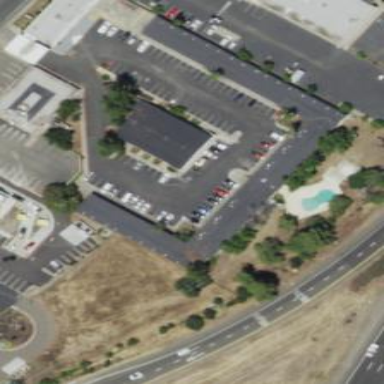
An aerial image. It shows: Motel.